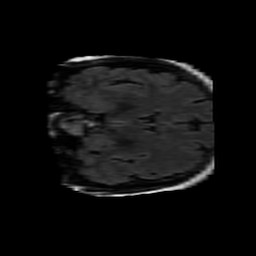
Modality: FLAIR
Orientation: coronal
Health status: ill
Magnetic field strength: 3 T